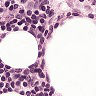
Metastatic tissue present: no